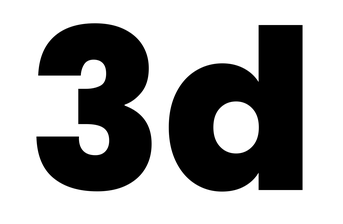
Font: Poppins-ExtraBold